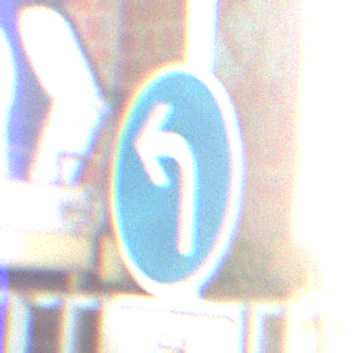
Verkehrszeichen: VorgeschriebeneFahrtrichtungLinks
Zusatzzeichen unten: EinspurigeFahrzeugeFrei1
Umgebung: Roofed, Special
Tageszeit: Midday
Wetter: Overcast
Licht: Natural
Jahreszeit: NotSpecified
Kontrast: MediumContrast